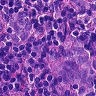
Metastatic tissue present: yes